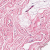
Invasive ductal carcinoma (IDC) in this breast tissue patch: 0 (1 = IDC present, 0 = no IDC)